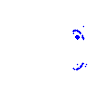
Particle: kaon